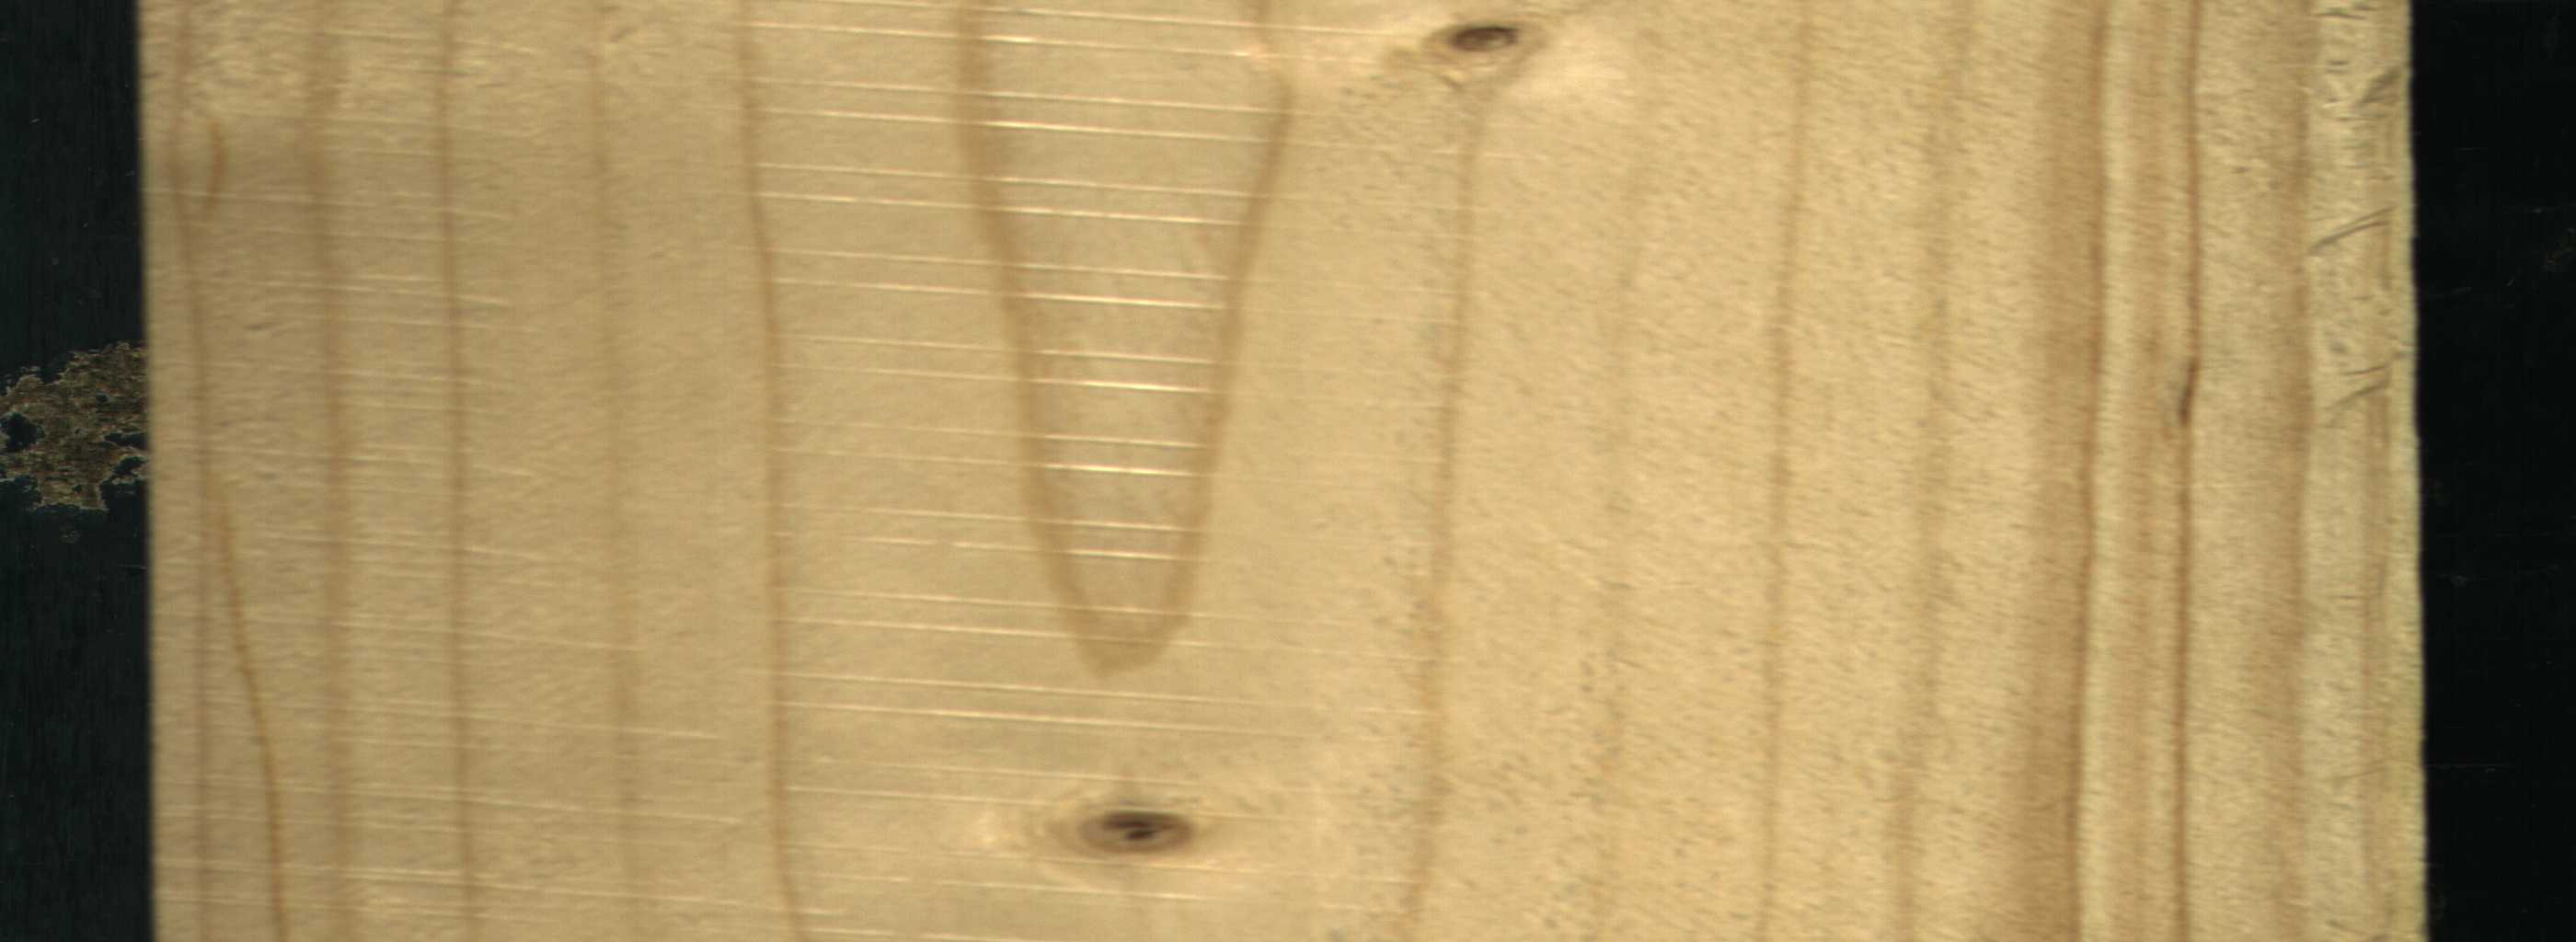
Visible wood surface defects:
Live_Knot
Live_Knot